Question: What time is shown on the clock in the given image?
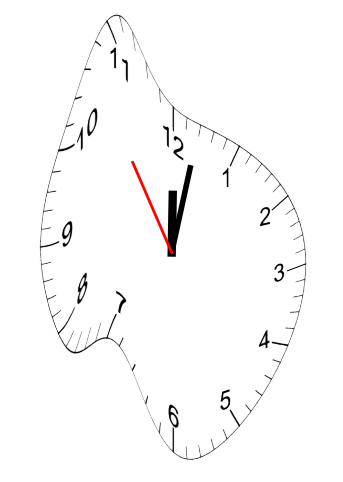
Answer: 12:01:54